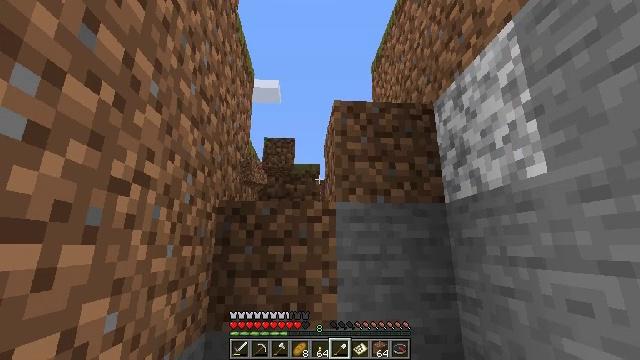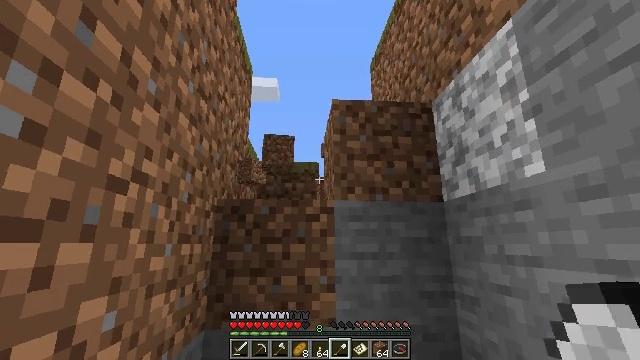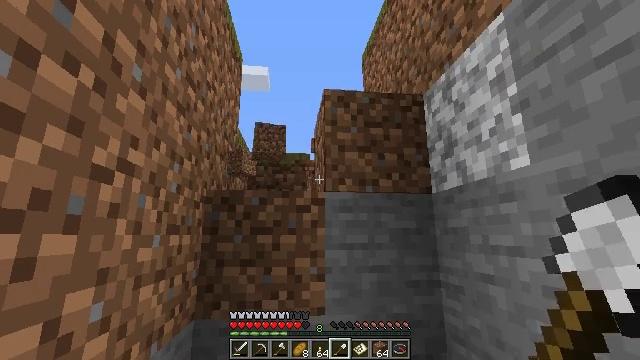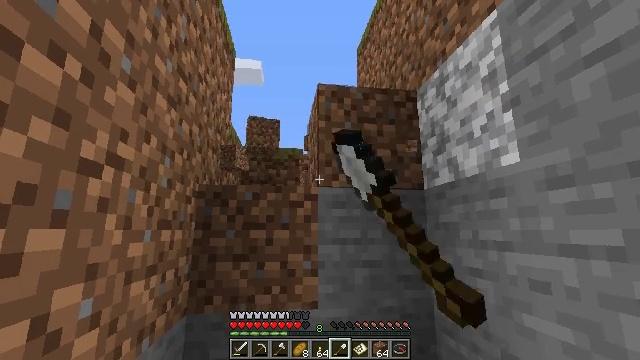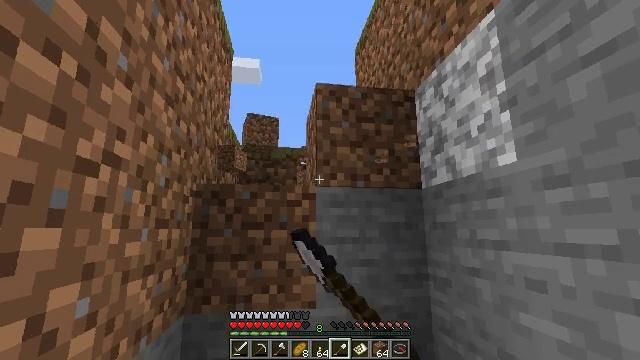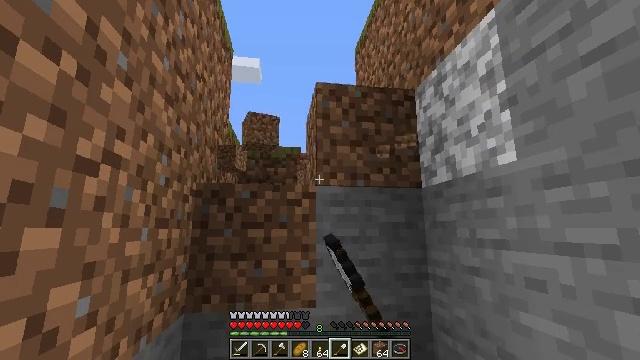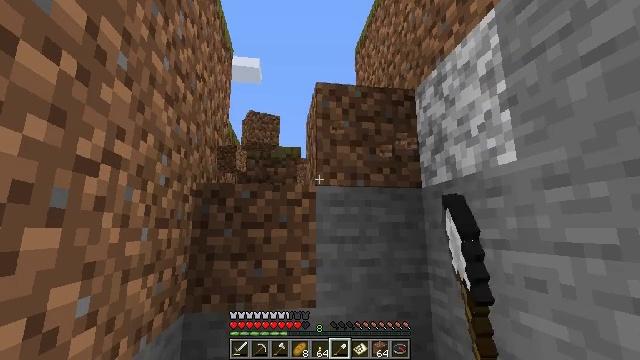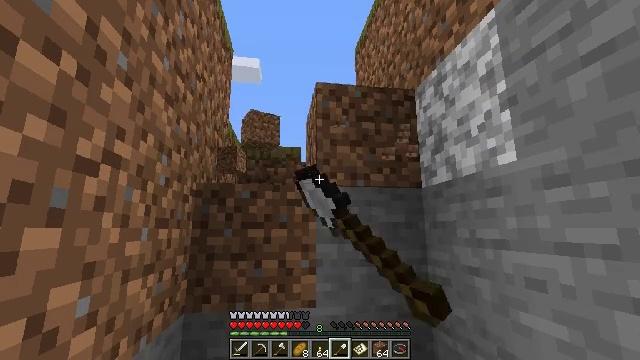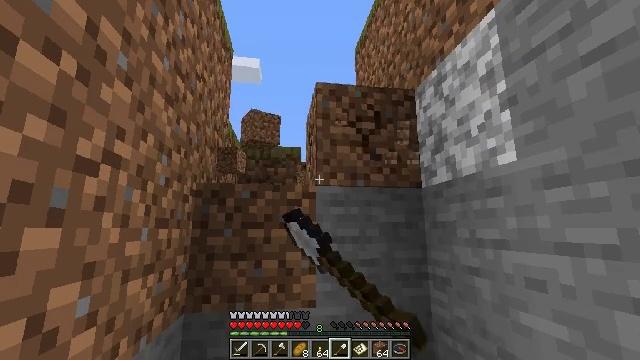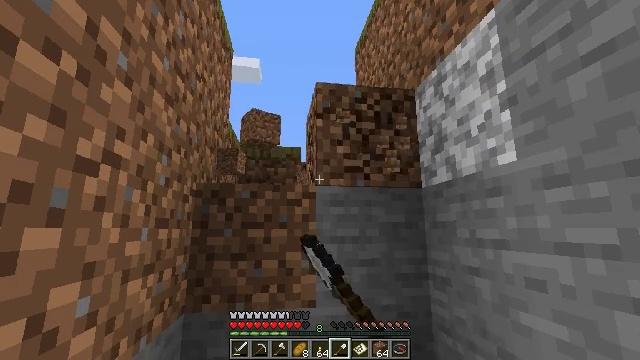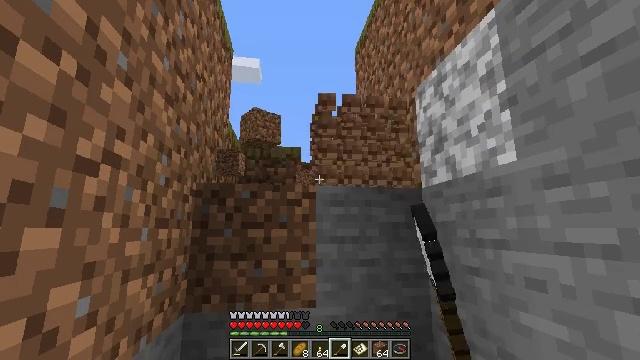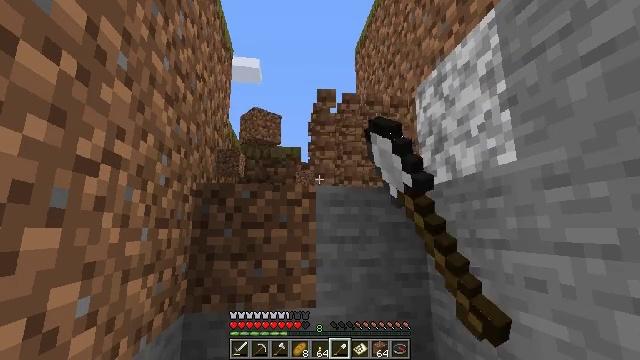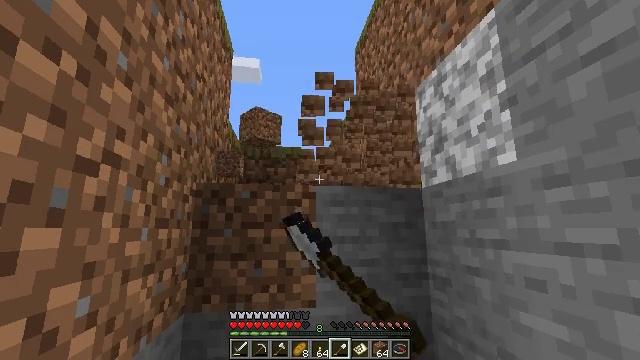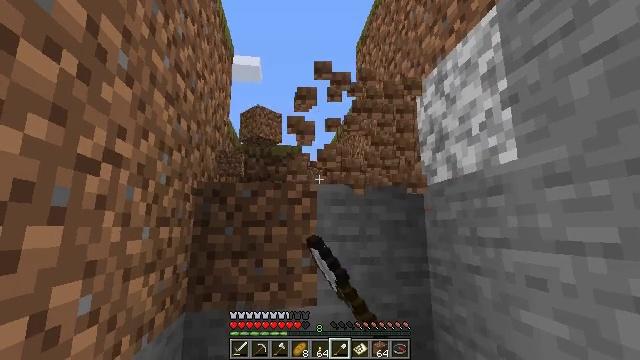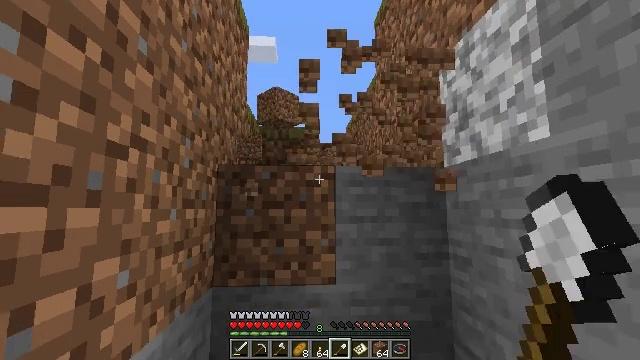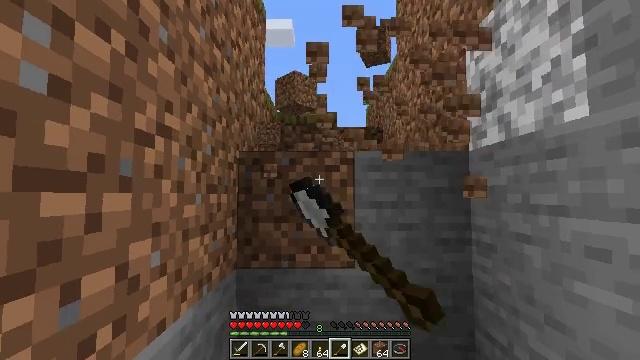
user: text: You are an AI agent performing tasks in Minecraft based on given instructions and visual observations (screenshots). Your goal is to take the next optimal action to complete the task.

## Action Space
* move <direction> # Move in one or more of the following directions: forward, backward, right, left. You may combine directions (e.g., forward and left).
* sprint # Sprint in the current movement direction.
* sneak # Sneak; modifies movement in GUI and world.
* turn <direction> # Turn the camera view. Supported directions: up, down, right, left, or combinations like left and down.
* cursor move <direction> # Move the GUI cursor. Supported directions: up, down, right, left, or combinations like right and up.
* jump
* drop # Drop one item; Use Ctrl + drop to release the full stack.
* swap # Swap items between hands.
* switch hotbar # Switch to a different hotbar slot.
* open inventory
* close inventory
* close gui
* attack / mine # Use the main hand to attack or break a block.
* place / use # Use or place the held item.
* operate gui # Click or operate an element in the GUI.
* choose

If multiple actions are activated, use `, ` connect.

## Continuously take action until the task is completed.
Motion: motion action
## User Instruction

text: Get dirt block.
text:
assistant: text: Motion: attack / mine
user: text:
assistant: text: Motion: turn right and down, attack / mine
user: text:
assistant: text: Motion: turn right and down, attack / mine
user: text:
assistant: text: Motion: attack / mine
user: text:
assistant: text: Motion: attack / mine
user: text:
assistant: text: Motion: attack / mine
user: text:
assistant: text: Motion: attack / mine
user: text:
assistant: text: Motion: attack / mine
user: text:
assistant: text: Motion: attack / mine
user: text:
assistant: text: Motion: attack / mine
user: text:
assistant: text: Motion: attack / mine
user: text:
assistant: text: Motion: attack / mine
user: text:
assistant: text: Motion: attack / mine
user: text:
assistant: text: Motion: turn left and down, attack / mine
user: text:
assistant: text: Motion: turn left and down, attack / mine
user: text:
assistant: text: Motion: attack / mine
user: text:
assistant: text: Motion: attack / mine
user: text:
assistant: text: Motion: turn down, attack / mine
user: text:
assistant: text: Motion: attack / mine
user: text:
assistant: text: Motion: attack / mine
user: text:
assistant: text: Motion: attack / mine
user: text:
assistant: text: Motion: attack / mine
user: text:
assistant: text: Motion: attack / mine
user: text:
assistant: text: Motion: attack / mine
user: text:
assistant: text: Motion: attack / mine
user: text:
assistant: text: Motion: move forward, attack / mine
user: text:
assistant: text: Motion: attack / mine